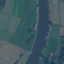
Land use / land cover class: River